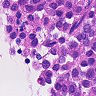
Metastatic tissue present: yes